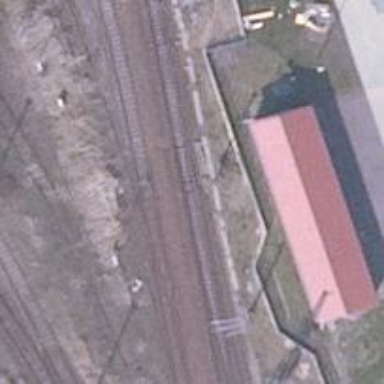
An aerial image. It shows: Railway switch with the turnout on the left side.